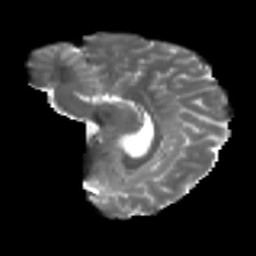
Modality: T2w
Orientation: sagittal
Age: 24
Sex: female
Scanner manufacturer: ge
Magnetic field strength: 3 T
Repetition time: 7.8 s
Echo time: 0.0606 s